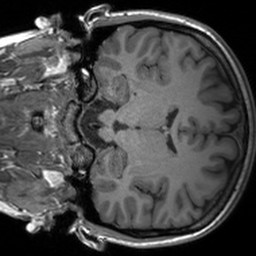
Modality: T1w
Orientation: coronal
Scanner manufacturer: siemens
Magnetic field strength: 3 T
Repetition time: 1.54 s
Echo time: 0.00234 s